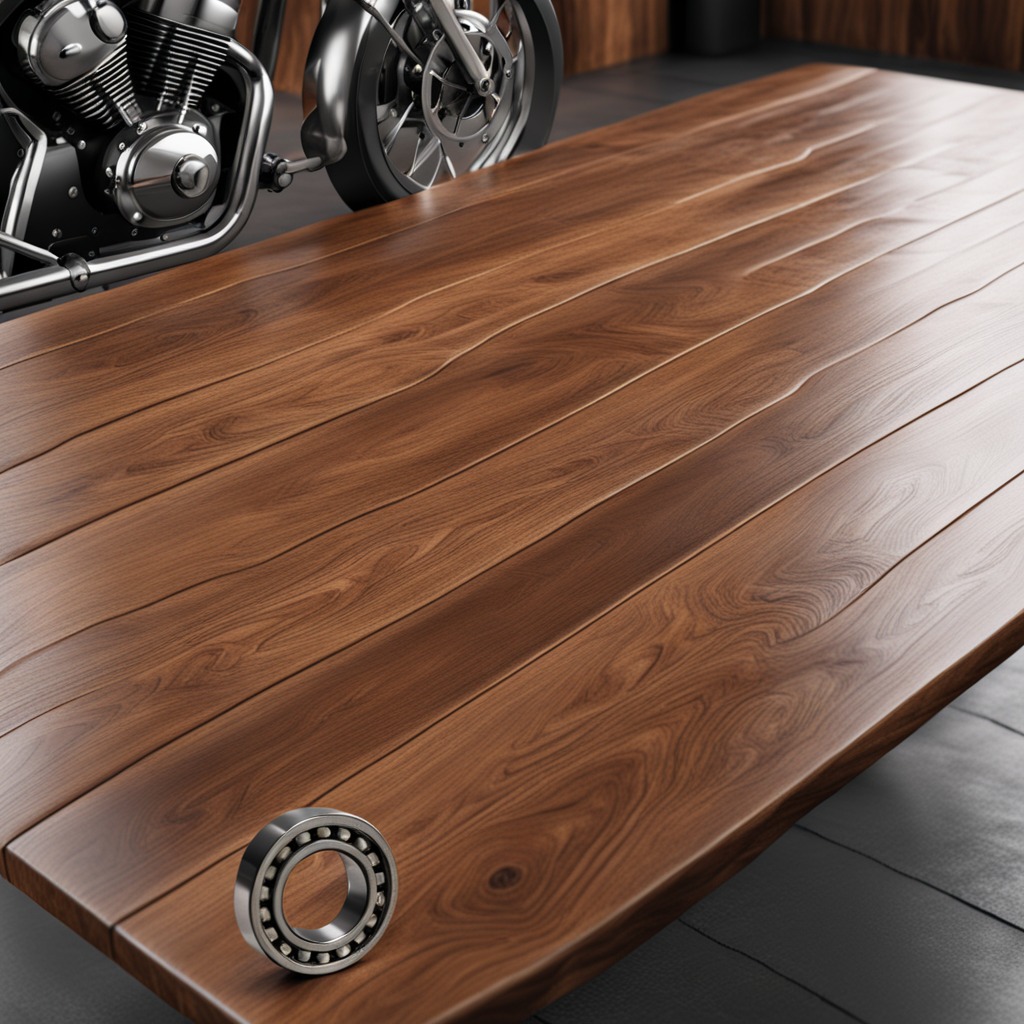
A metal ball bearing lies on the oil-spilled wooden table in a vintage motorcycle garage.